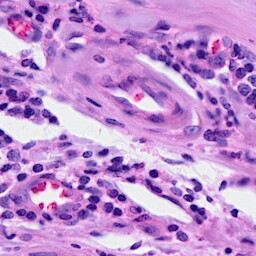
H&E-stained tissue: Breast